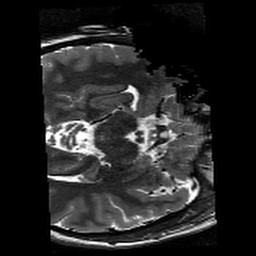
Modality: T2w
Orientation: axial